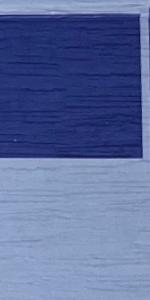
Label: Empty